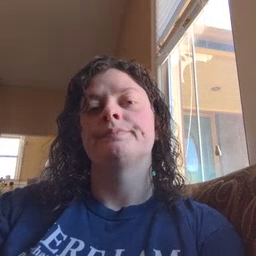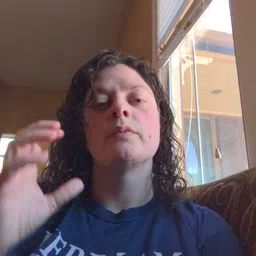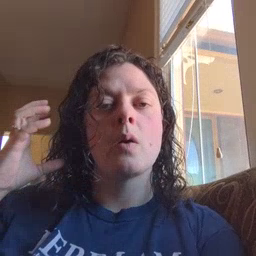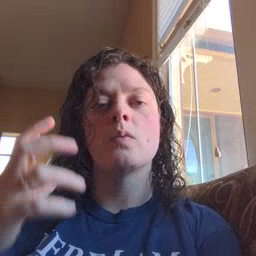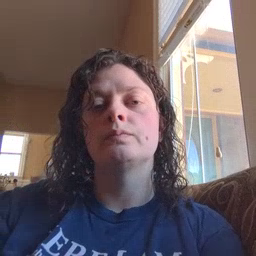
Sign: radio